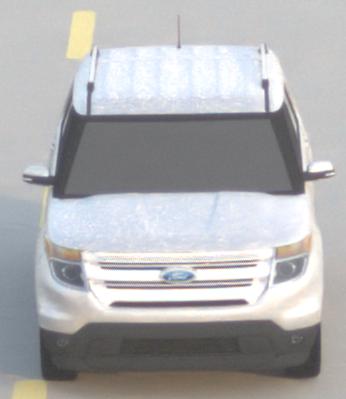
Make: Ford
Model: Explorer
Detailed model: Gen. 5
Model produced from: 2010
Model produced until: 2019
Doors: 5
Color: white
Road condition: dry road
Daytime: sunrise or sunset
Contrast: low contrast